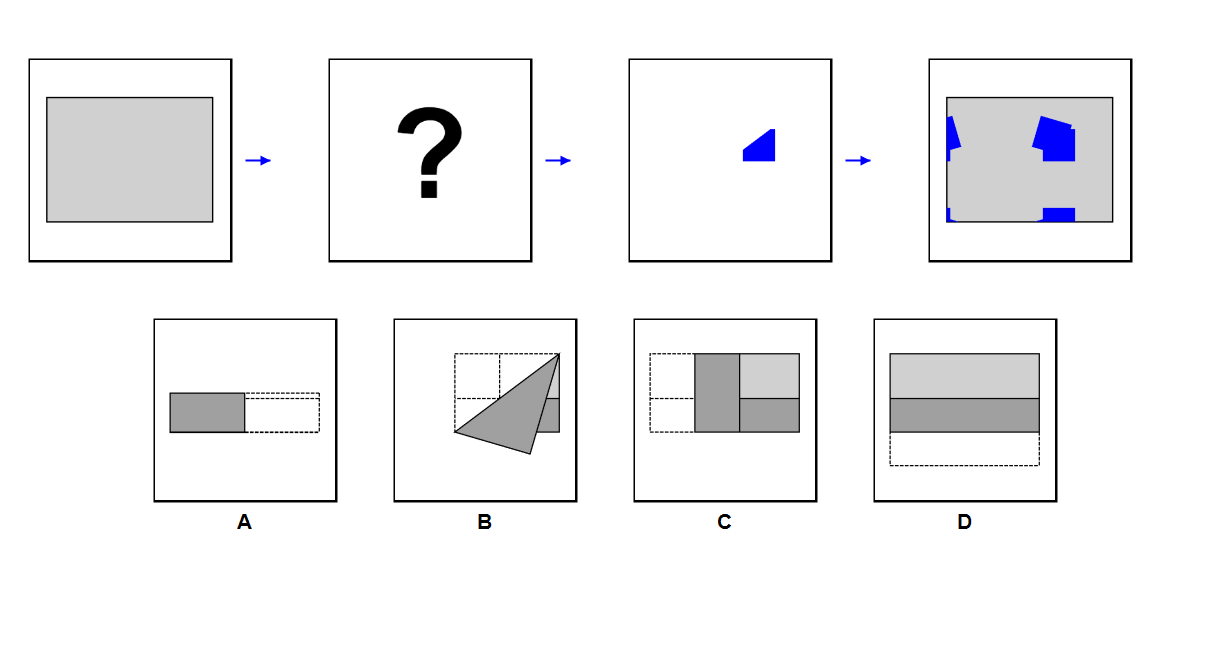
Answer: A